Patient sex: M
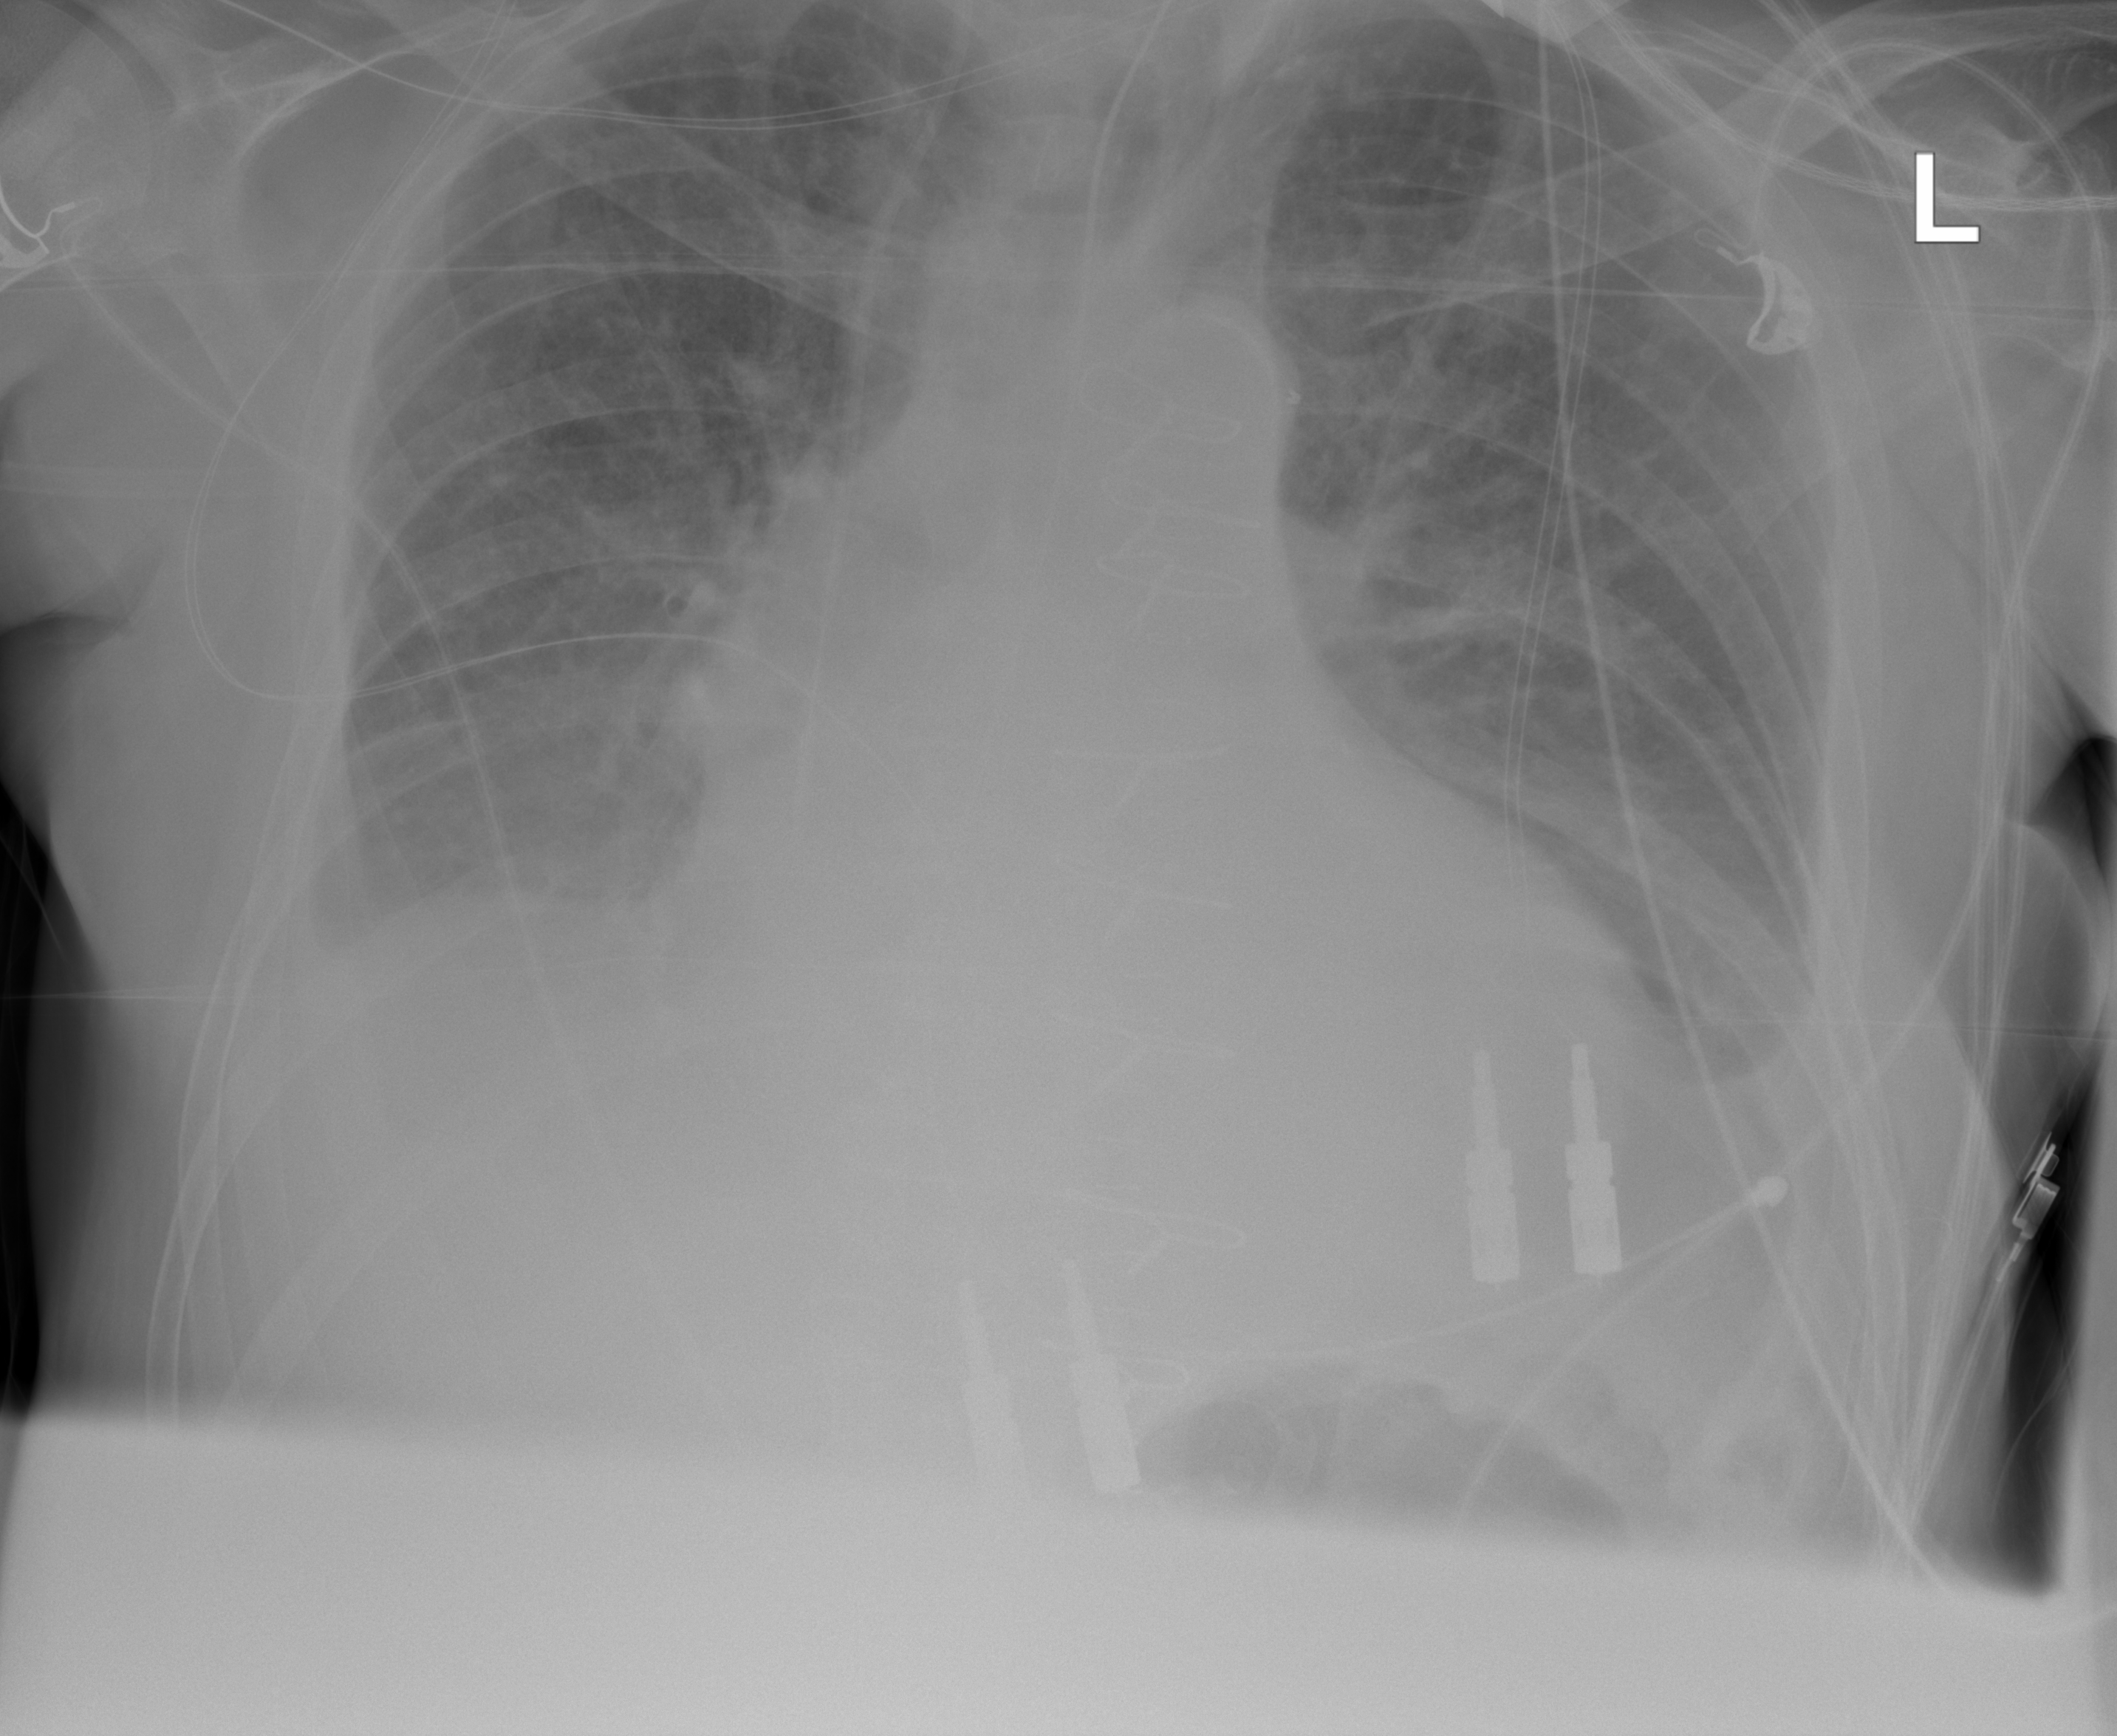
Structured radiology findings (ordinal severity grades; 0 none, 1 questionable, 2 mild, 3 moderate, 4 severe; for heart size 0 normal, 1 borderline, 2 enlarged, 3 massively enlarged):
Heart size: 1
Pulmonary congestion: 2
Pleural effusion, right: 2
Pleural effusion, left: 2
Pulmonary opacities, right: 0
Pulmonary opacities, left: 0
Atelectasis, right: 2
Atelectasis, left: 2